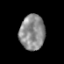
Tissue: prostate
Cell type: T cells
Senescence score: 0.1916
Nuclear area (px): 866
Mean DAPI intensity: 140.082